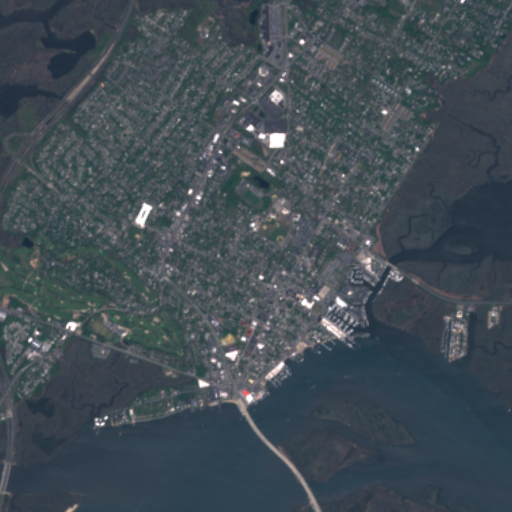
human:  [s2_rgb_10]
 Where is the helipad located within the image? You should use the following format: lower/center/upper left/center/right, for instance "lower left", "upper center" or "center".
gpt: The helipad is located in the center of the image.
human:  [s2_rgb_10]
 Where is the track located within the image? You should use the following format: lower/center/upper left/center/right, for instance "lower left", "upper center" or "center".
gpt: The track is located in the center of the image.
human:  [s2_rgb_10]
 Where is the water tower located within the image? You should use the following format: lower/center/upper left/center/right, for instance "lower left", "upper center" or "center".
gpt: The water tower is located in the center of the image.
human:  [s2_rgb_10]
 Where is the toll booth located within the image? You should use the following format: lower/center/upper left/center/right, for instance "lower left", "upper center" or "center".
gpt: The toll booth is located in the lower left of the image.
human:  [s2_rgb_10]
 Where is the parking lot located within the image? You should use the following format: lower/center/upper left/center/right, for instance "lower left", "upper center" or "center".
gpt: There is no parking lot in the image.